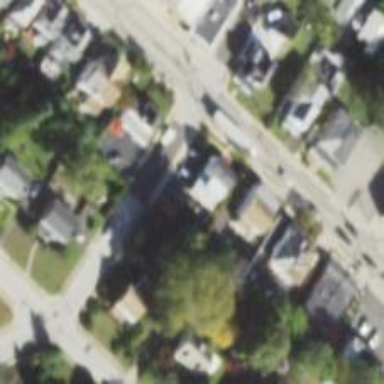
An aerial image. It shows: Residential road.